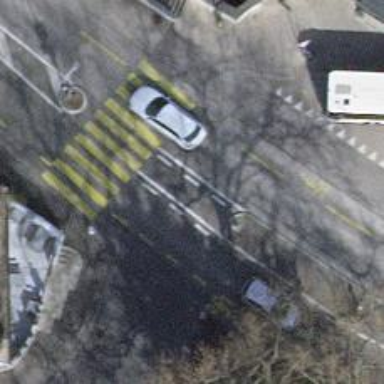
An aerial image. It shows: Secondary road with asphalt surface and designated cycle lane.